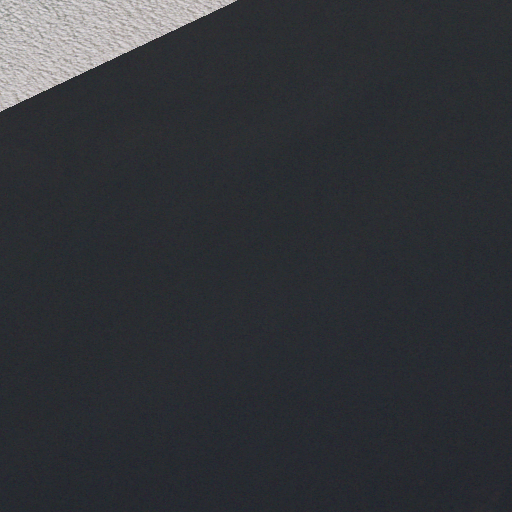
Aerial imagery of bar in Delaware named Marcus Hook Bar containing only open water